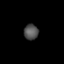
Tissue: prostate
Cell type: T cells
Senescence score: 0.7242
Nuclear area (px): 219
Mean DAPI intensity: 80.721